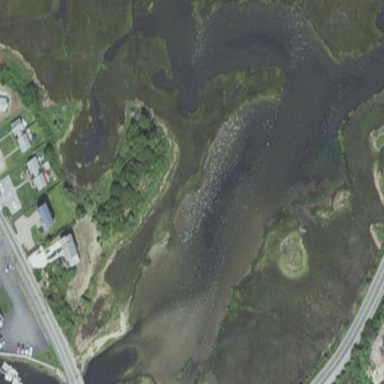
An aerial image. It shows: Saltmarsh wetland area.